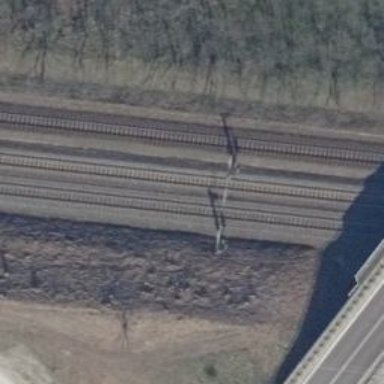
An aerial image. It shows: Railway milestone with catenary mast.